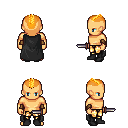
a pixel art fantasy rpg character, male body template, human, tanned skin, black cape, gold greaves, light blonde short mohawk hairstyle, cloth bracers, black shoes, dagger, four views (front, back, left, right), 2x2 character sprite sheet, small pixel art, hard edges, no anti-aliasing